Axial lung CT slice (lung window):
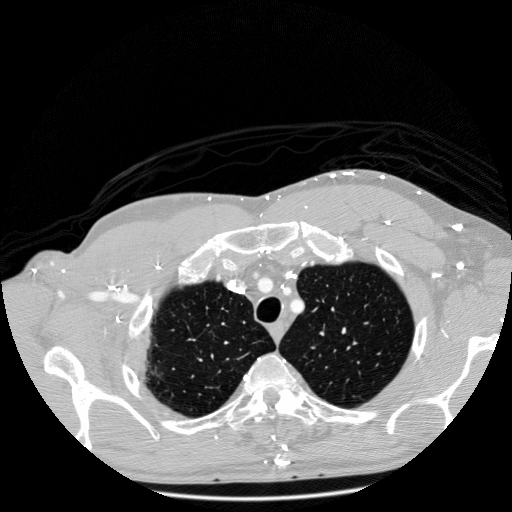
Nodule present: no